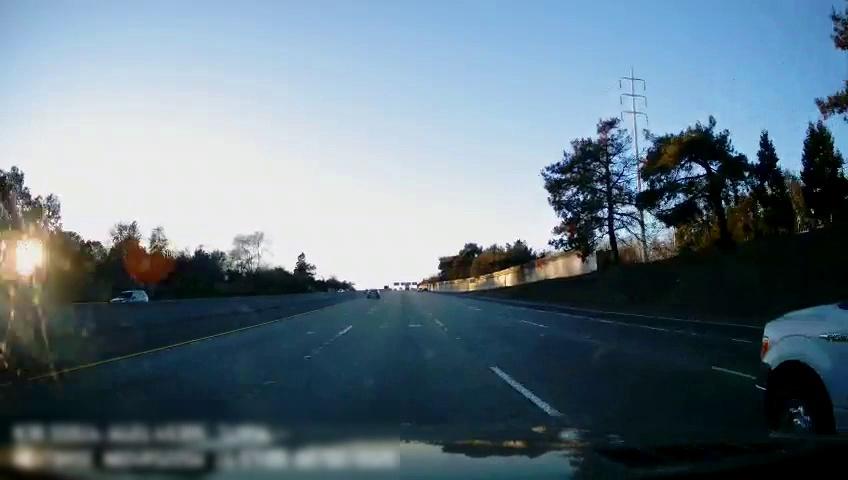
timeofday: Day
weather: Sunny
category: Drivable Space
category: Vehicles | Truck
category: Vehicles | SUV
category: Vehicles | Car
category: Lanes | Alternate Lane
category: Lanes | Current Lane
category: Lanes | Current Lane
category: Lanes | Alternate Lane
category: Lanes | Alternate Lane